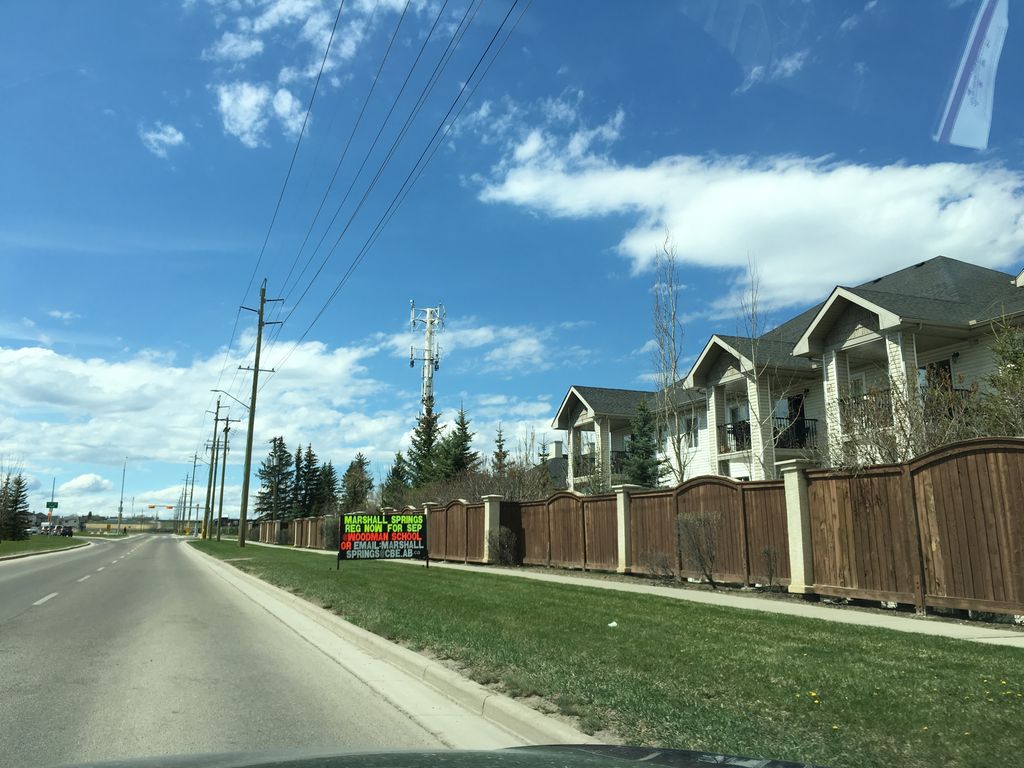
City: calgary